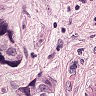
Metastatic tissue present: yes